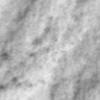
Label: no_change